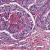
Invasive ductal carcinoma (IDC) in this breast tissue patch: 0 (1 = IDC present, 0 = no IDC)